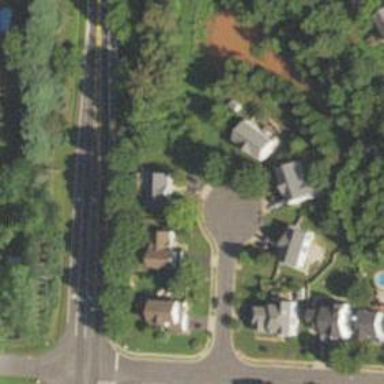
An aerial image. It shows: Residential road with asphalt surface. There is sidewalk on the left side.